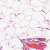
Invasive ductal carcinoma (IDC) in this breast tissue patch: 0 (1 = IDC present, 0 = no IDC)